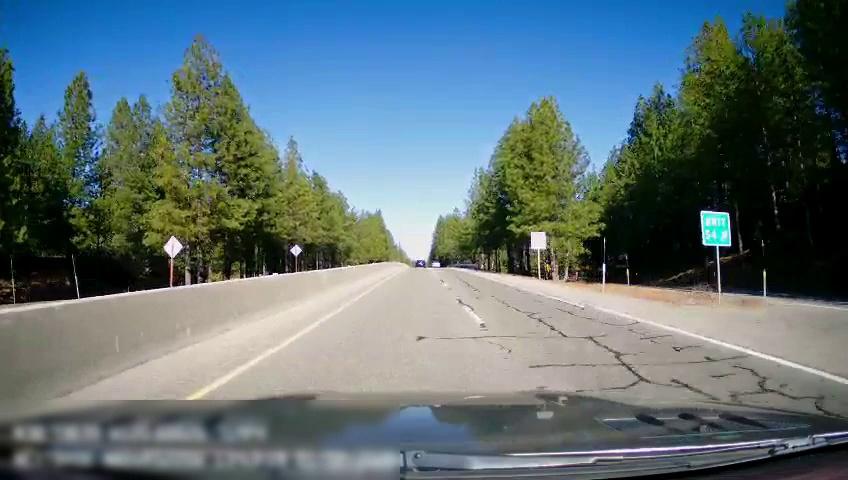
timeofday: Day
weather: Sunny
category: Drivable Space
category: Vehicles | Car
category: Lanes | Alternate Lane
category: Lanes | Current Lane
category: Lanes | Alternate Lane
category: Lanes | Alternate Lane
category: Traffic | Signs
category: Traffic | Signs